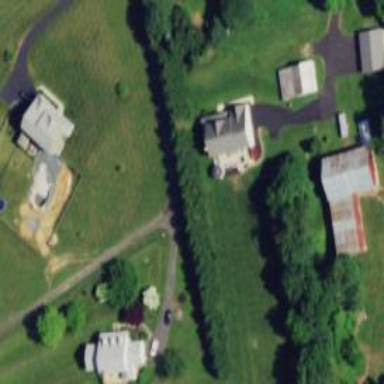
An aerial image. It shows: Driveway leading to service road.